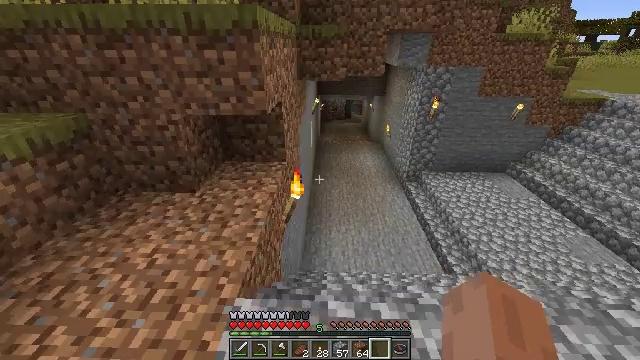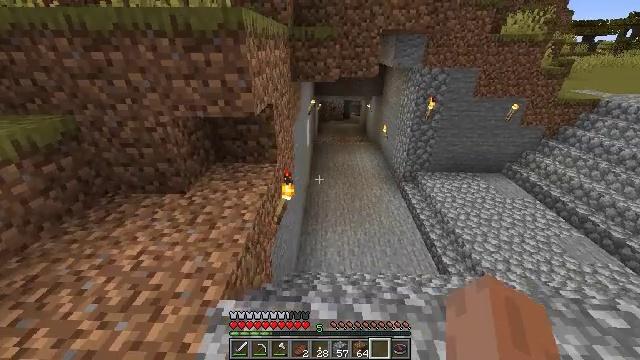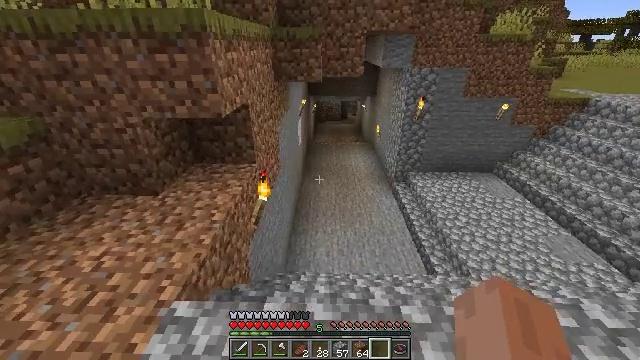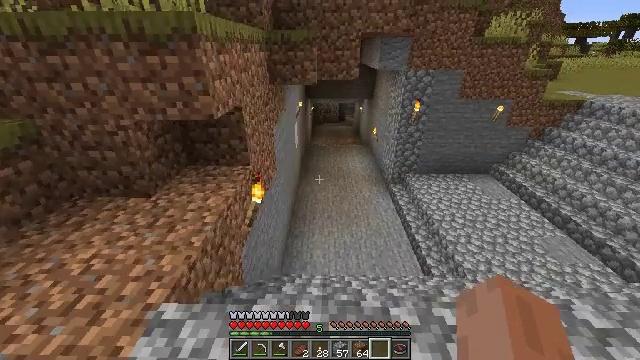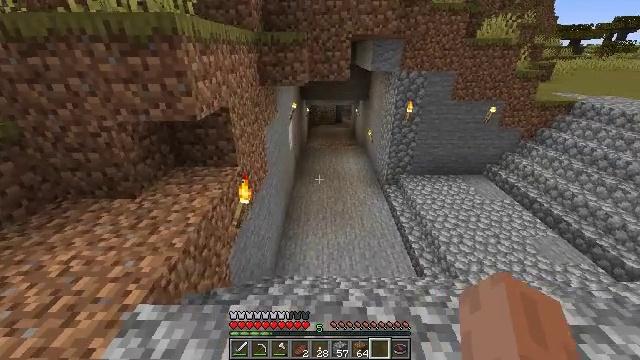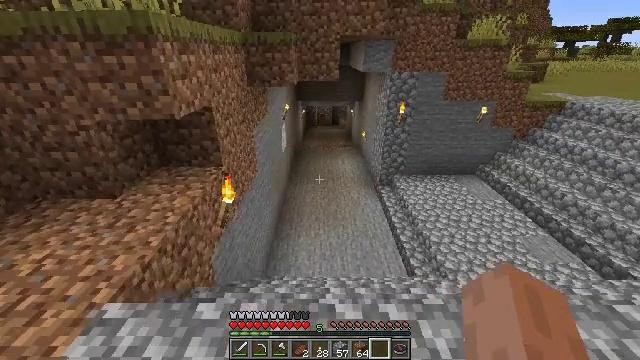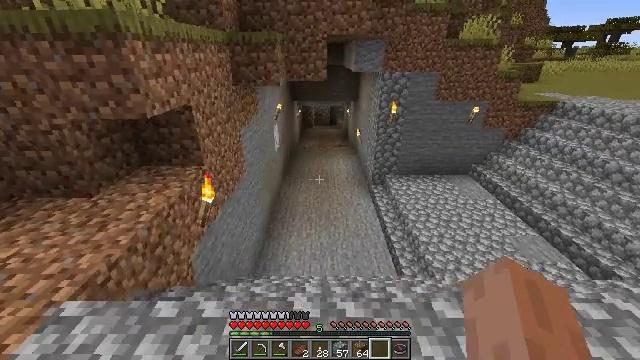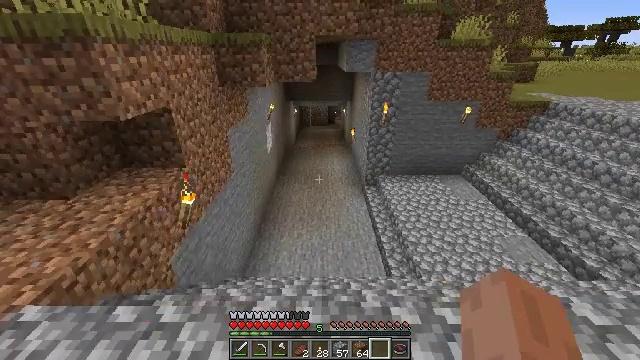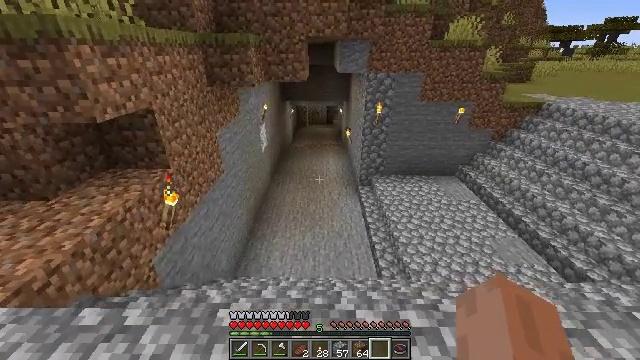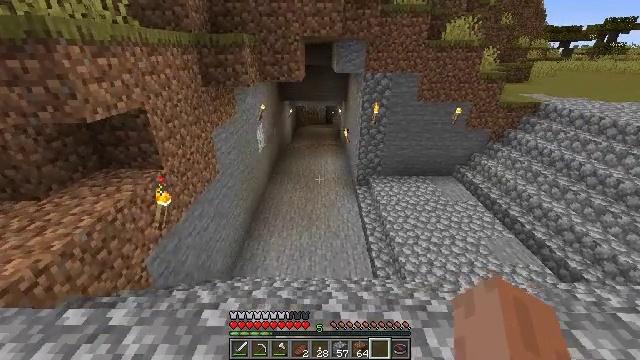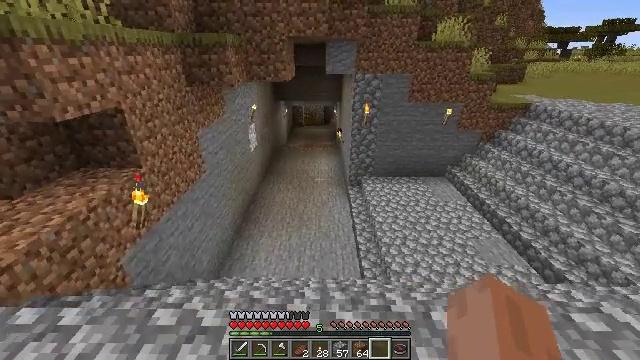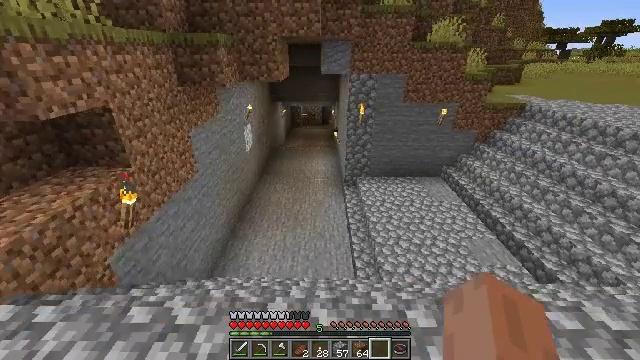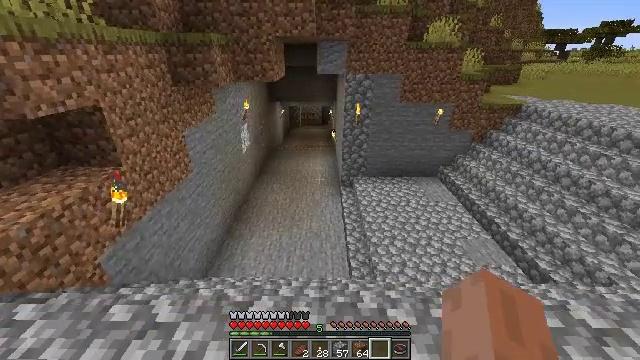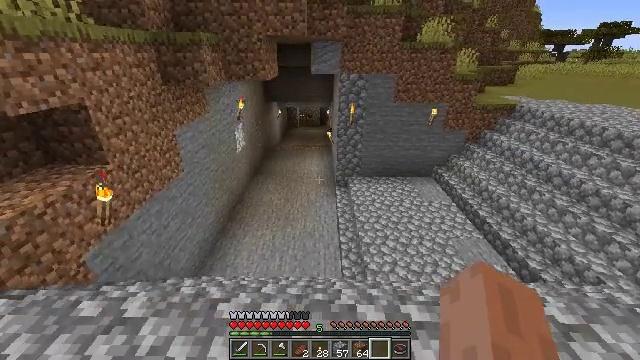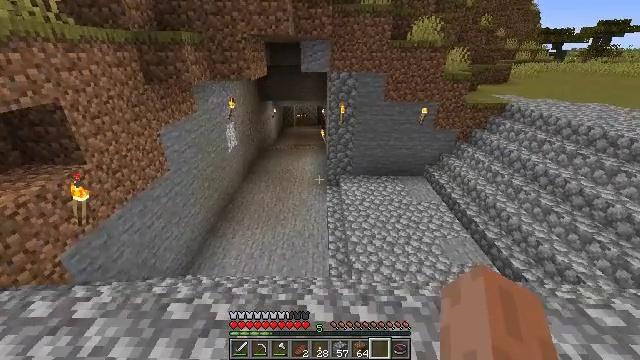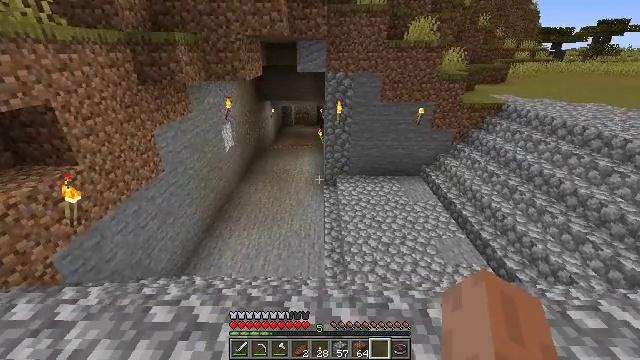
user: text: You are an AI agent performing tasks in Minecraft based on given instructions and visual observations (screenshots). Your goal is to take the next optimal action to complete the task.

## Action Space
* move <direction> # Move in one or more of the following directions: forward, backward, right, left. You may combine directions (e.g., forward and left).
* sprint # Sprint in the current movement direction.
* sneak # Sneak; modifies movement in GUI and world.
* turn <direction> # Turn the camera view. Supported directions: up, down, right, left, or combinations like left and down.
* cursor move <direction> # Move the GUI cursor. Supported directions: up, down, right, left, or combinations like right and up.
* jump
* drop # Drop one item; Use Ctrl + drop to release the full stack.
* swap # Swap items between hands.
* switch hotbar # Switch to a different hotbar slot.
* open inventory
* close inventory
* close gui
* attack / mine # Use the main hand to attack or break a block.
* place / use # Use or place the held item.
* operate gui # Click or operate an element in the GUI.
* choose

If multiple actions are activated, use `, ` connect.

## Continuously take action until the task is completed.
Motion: motion action
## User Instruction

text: Break the cobblestone stairs for materials.
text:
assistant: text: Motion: move right
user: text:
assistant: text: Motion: move right
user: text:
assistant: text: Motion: move right
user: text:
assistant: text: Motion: move right
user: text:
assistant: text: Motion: move right
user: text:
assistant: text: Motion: move right
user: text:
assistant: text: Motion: move right
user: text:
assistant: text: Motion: move right
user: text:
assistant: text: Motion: move right
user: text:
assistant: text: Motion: move right
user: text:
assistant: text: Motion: move right
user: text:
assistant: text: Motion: move right
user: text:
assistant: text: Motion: move right
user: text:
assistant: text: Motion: move right
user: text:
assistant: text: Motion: move right
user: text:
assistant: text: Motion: move right
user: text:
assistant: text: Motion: move right
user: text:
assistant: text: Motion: move right
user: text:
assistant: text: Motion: move back and move right
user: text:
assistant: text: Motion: move back and move right, turn left and down
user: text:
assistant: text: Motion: move back and move right, turn left and down
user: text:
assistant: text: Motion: move back
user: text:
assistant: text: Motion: move back, turn left and down
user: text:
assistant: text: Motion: move back
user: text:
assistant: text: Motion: move back
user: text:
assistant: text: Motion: move back
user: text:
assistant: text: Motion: move back and move right
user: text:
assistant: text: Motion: move back and move right, turn left and down
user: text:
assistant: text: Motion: move right
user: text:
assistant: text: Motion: move right